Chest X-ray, PA view. Patient: 76 years old, sex M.
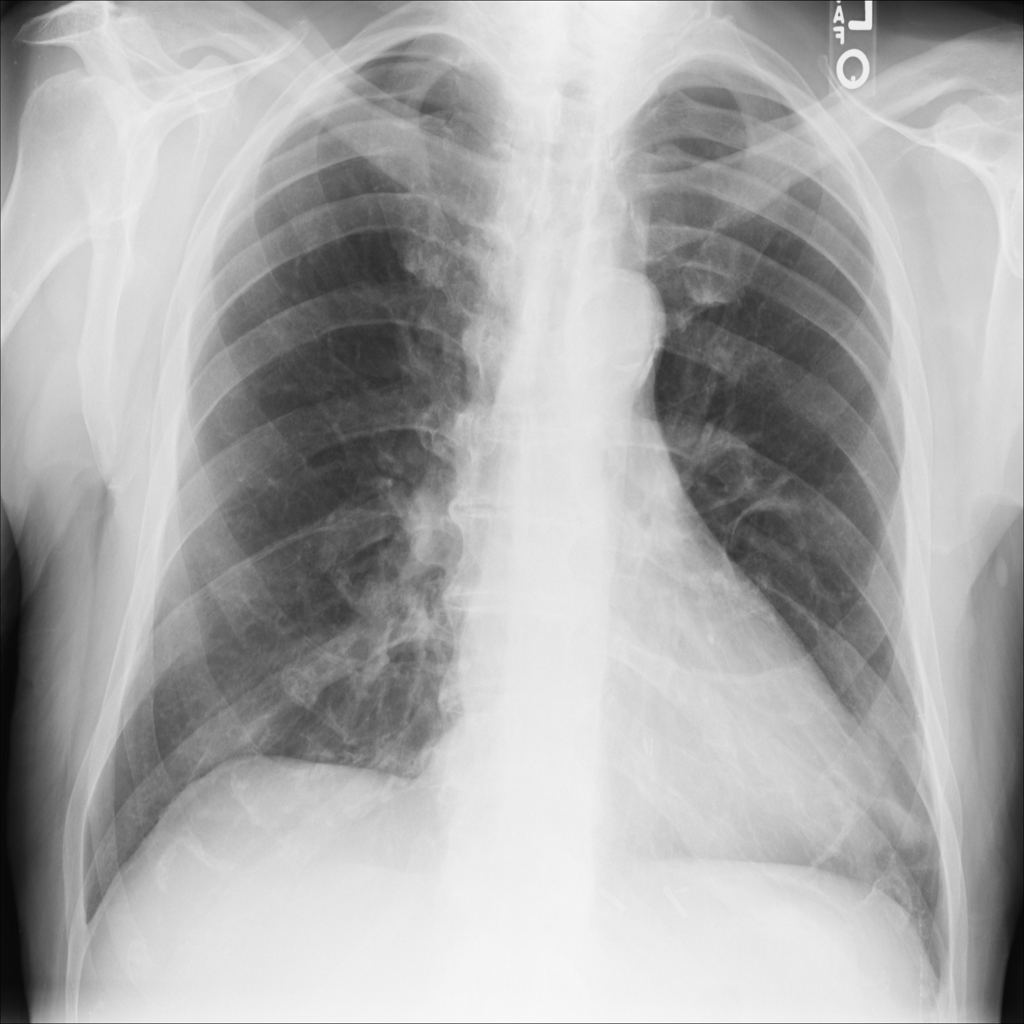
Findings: No Finding